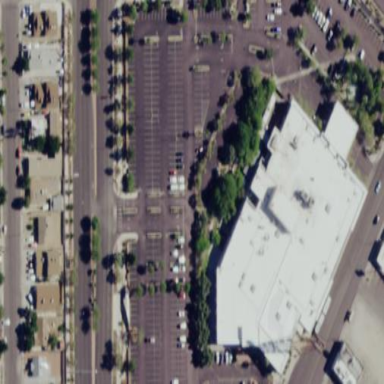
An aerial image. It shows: Casino.